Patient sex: M
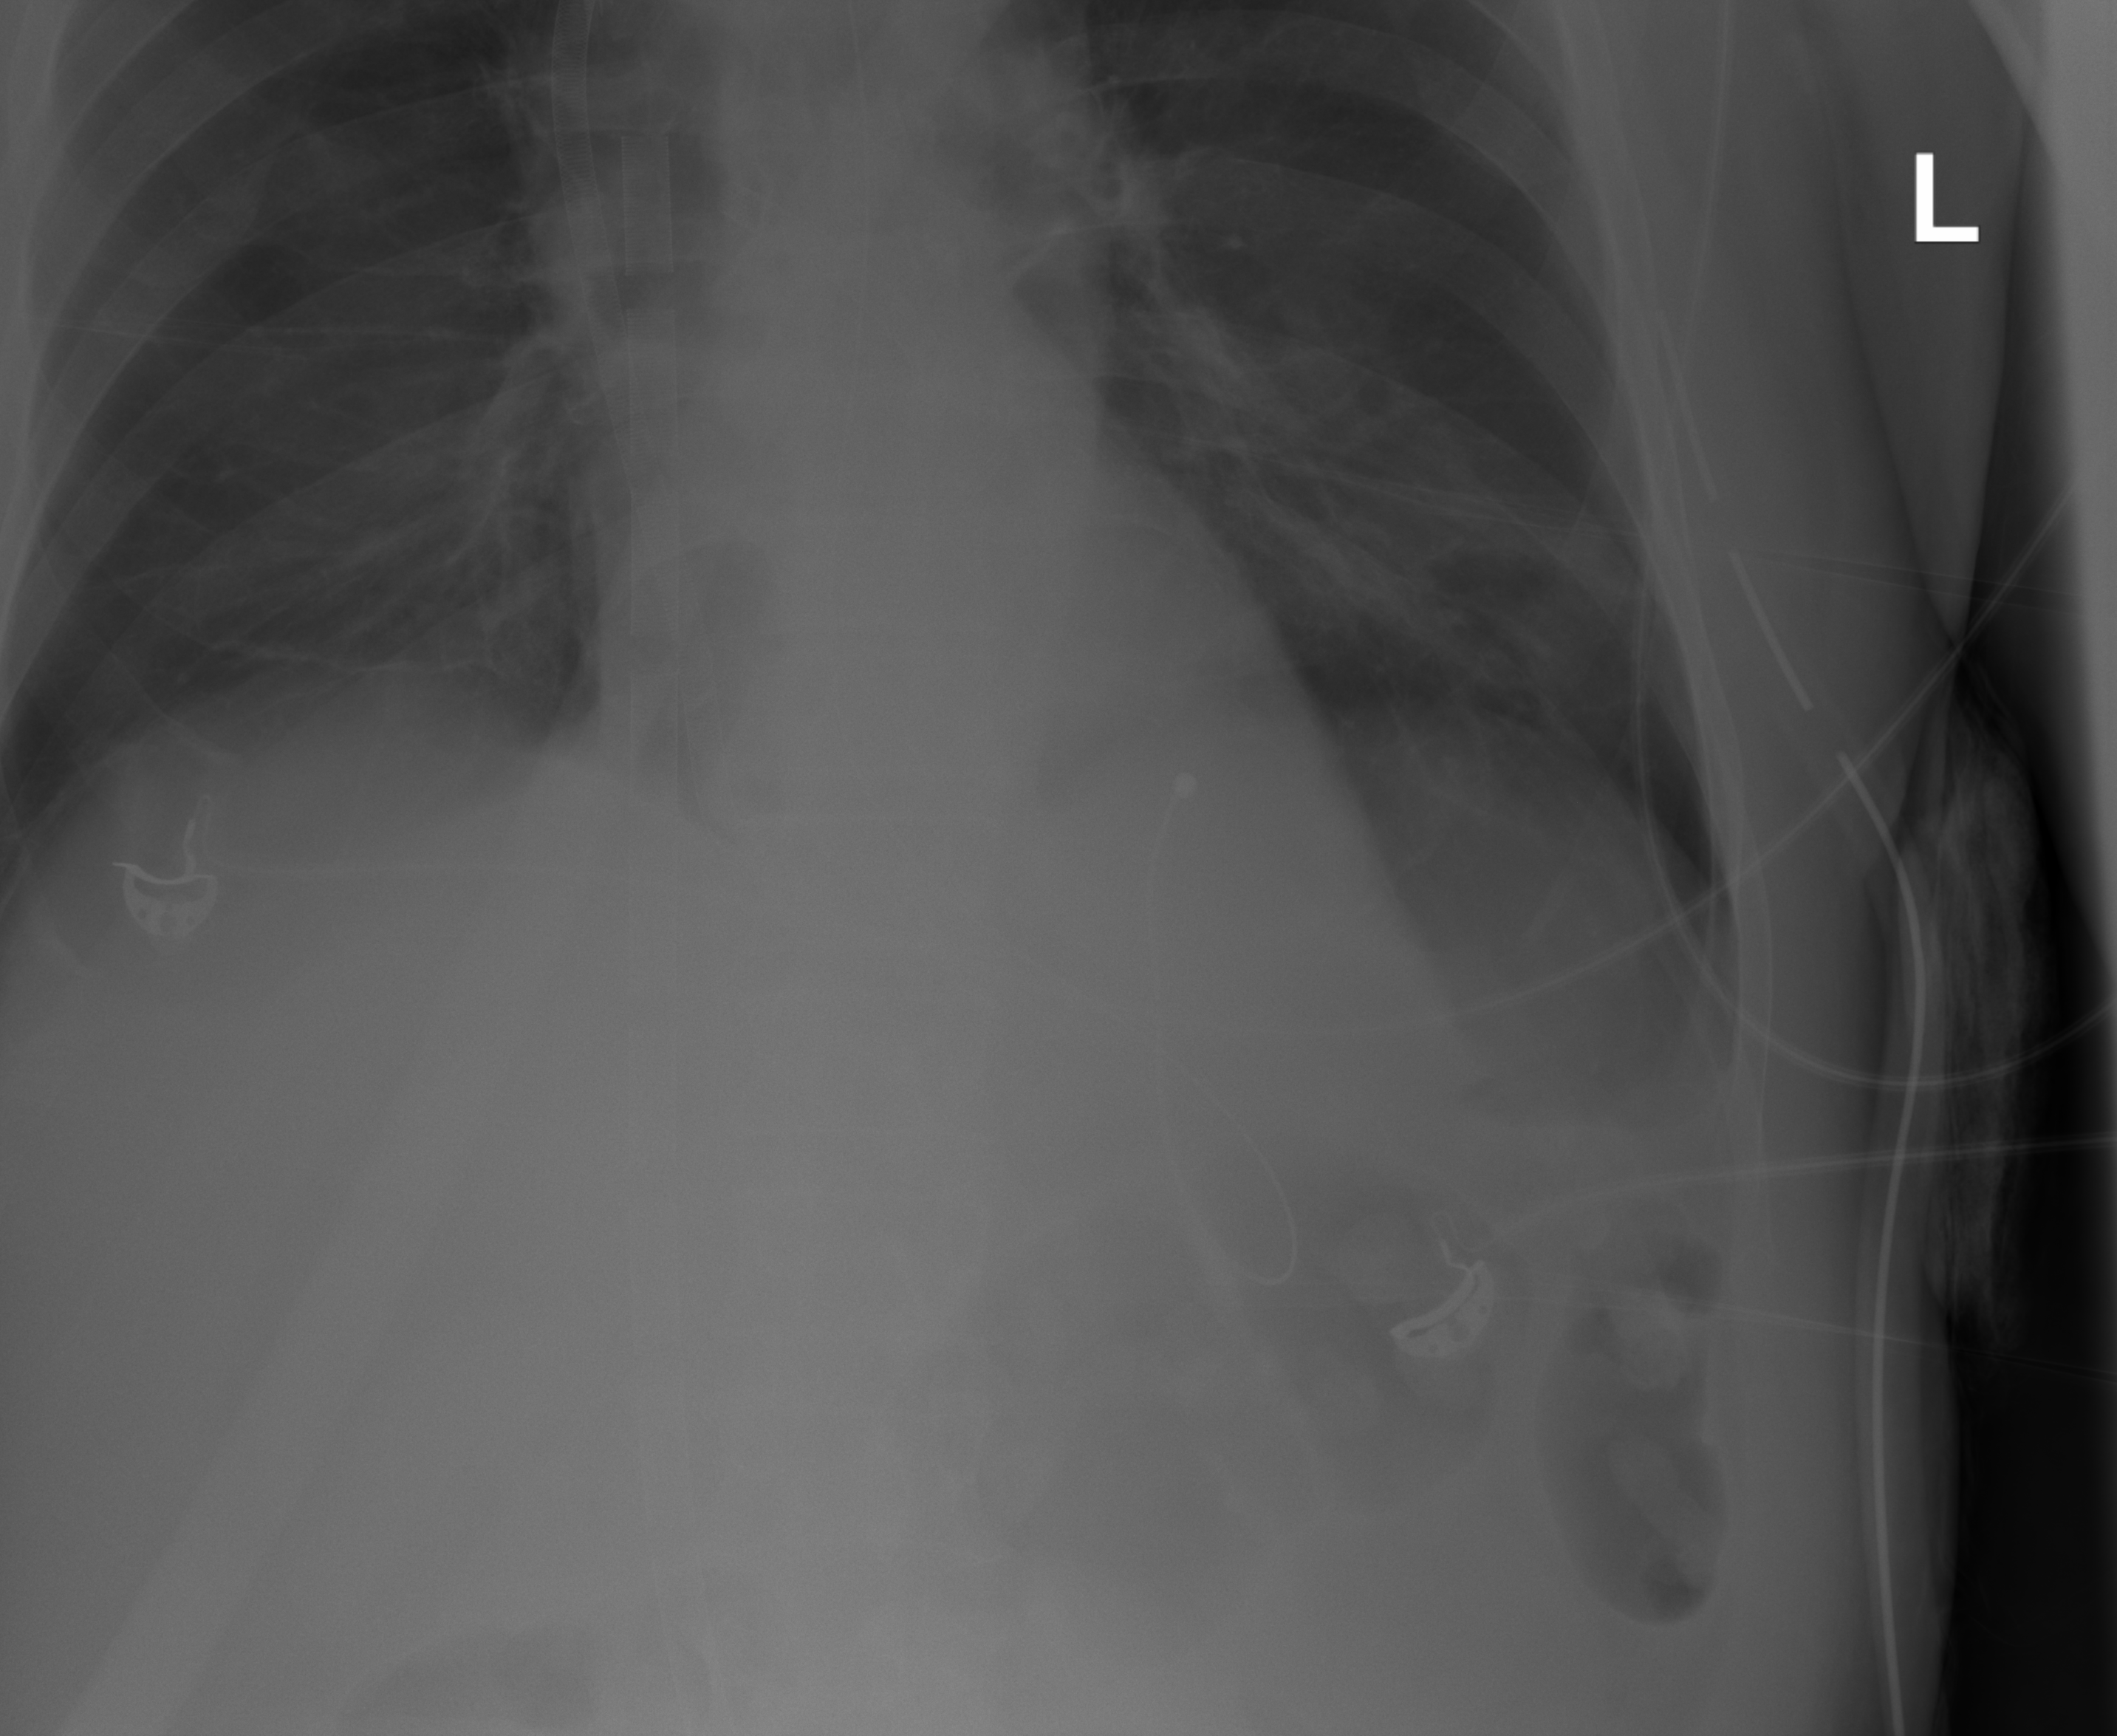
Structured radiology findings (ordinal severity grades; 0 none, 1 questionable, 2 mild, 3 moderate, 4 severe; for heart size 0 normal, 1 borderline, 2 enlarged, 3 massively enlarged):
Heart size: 0
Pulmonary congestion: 0
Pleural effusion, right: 0
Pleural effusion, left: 0
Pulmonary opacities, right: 0
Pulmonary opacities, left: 0
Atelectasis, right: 0
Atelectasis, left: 2